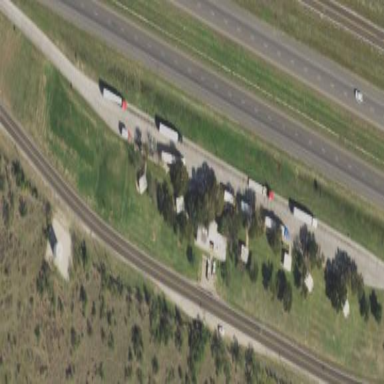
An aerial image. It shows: Rest area along the road with picnic tables.